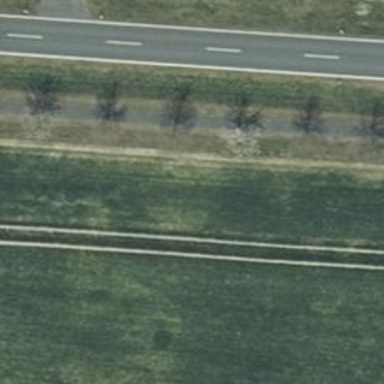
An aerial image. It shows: Deciduous broadleaved tree.